Aerial crown-view tile of a tropical tree (Barro Colorado Island, Panama), acquired 20250818:
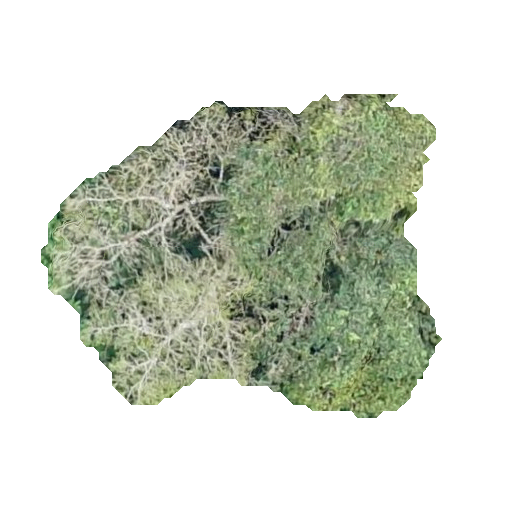
Species: Tachigali panamensis
GBIF accepted scientific name: Tachigali panamensis
Crown area: 137.448 m²